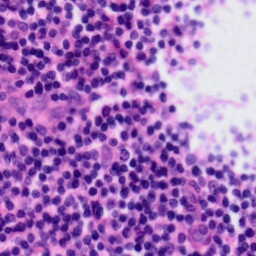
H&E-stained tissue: Tonsil